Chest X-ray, PA view. Patient: 37 years old, sex M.
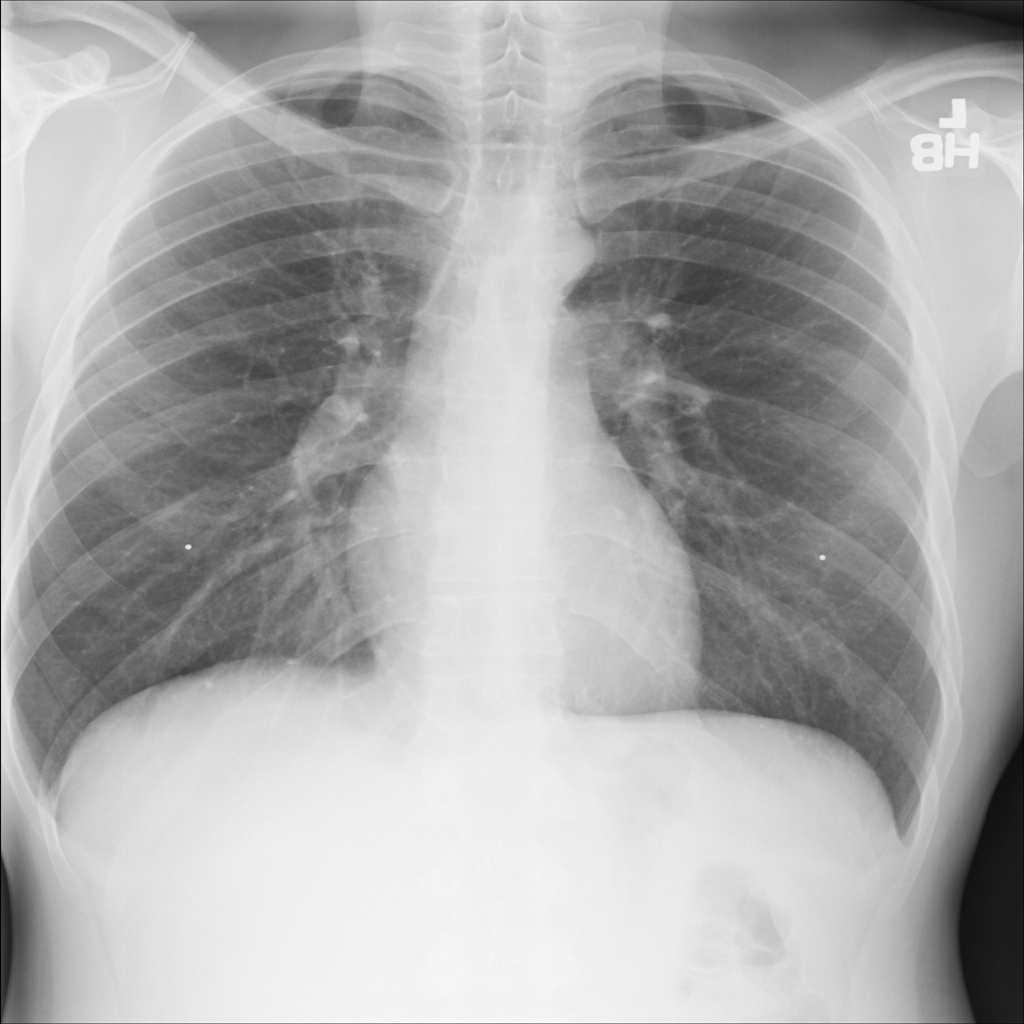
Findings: No Finding